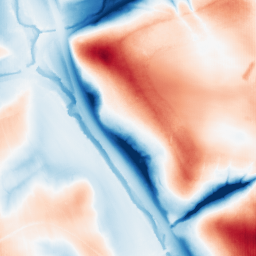
Category: trend_removal
Decomposition family: local_polynomial
Decomposition parameters: window_size: 101
degree: 2
Upsampling method: fft_zeropad
Upsampling parameters: scale: 8
Upsampling scale: 8